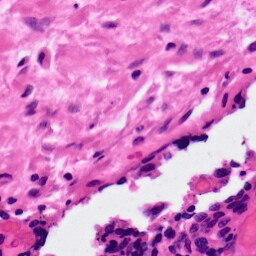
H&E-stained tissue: Ovarian